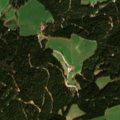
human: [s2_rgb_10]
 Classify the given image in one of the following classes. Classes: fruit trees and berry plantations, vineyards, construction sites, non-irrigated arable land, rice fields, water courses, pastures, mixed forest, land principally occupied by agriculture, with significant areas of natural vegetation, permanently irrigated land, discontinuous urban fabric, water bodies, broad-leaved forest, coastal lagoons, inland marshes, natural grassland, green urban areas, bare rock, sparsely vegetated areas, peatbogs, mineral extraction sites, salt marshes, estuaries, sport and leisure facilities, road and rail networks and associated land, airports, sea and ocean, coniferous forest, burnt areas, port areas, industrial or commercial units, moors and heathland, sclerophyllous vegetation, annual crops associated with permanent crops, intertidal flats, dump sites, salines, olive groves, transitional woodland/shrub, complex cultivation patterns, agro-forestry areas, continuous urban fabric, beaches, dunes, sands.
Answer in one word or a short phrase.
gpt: pastures, coniferous forest